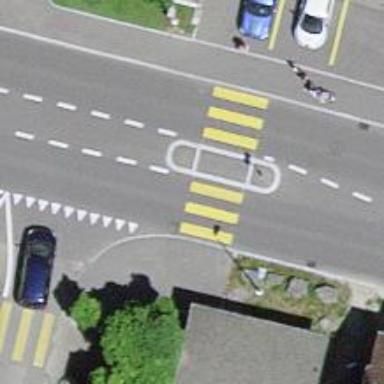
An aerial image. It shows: Kerb serving as barrier.